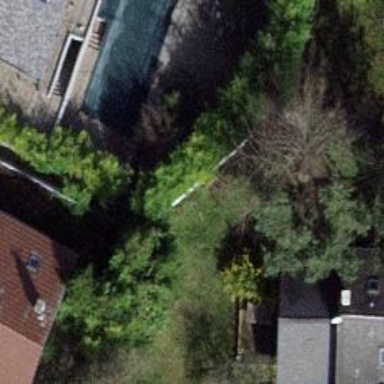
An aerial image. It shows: Hedge barrier.